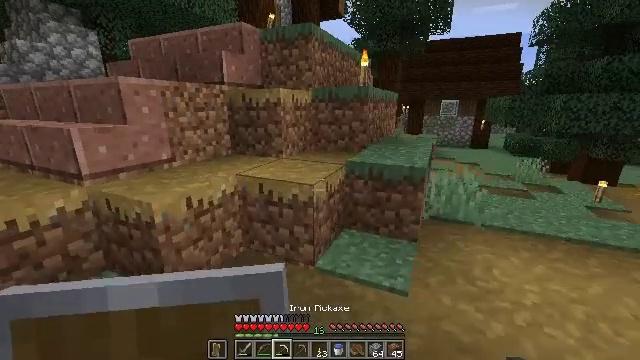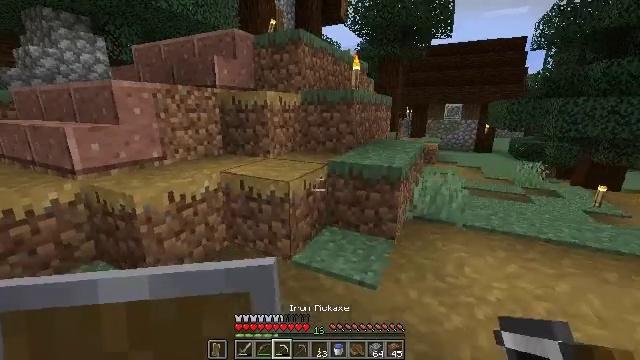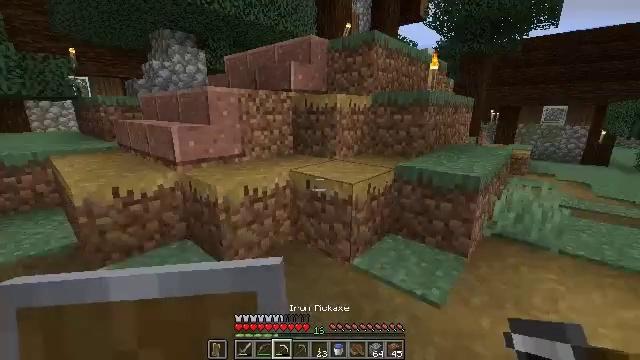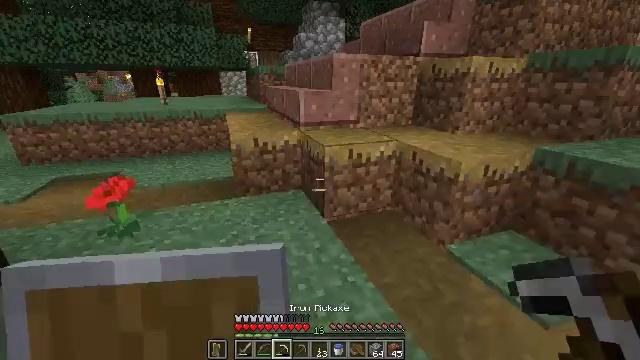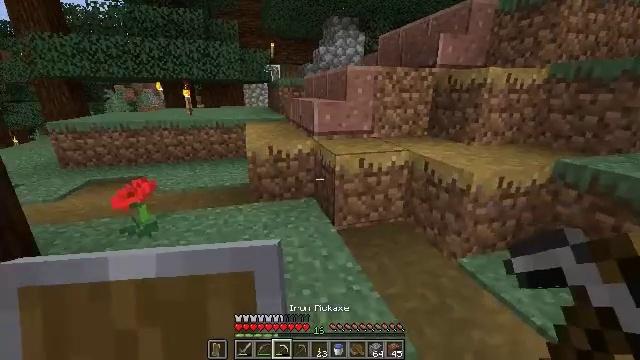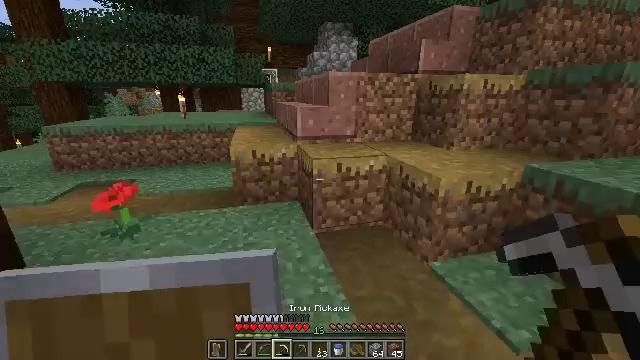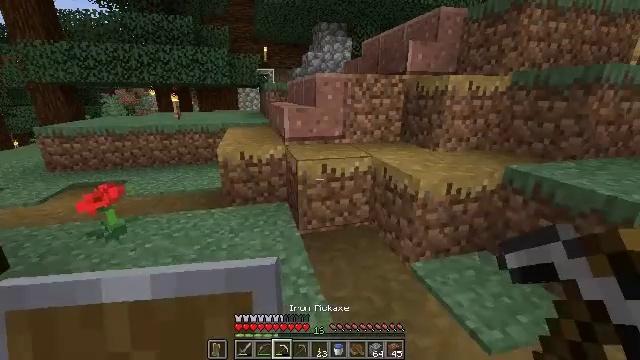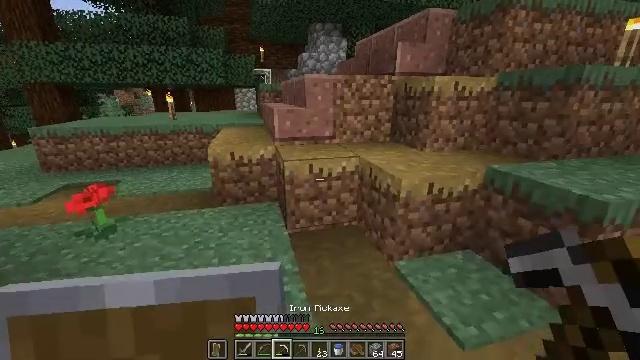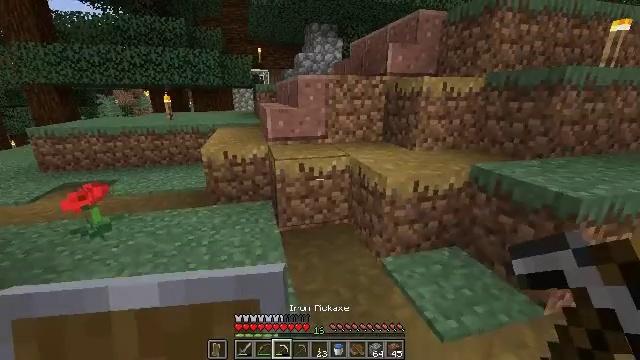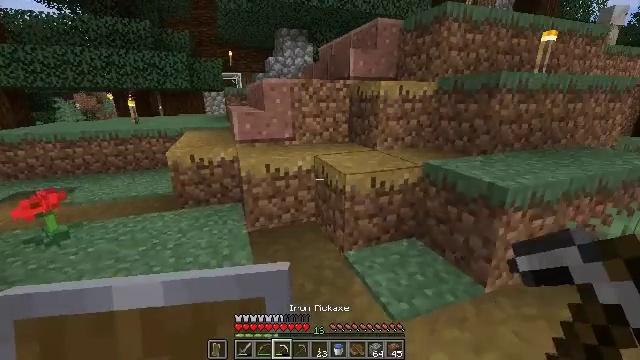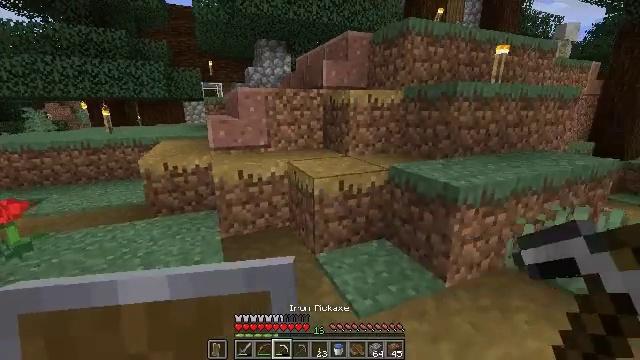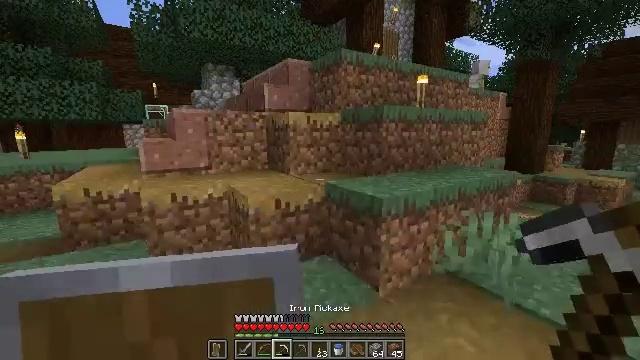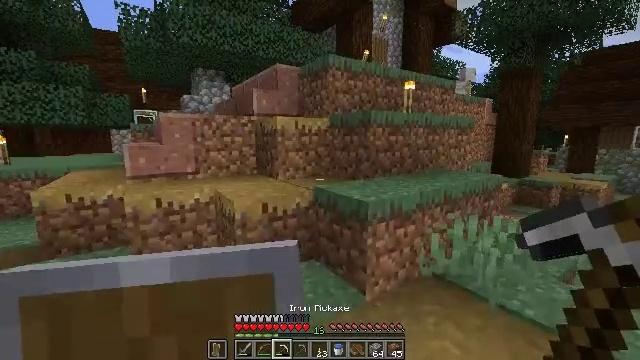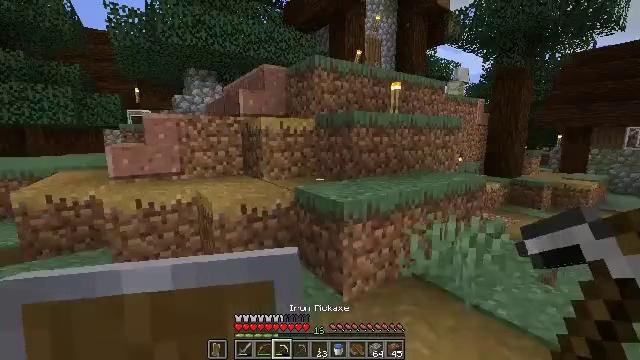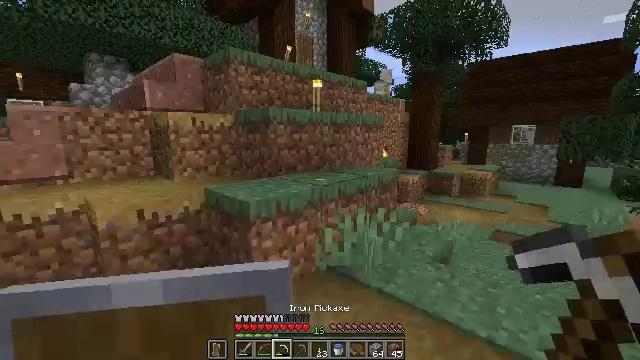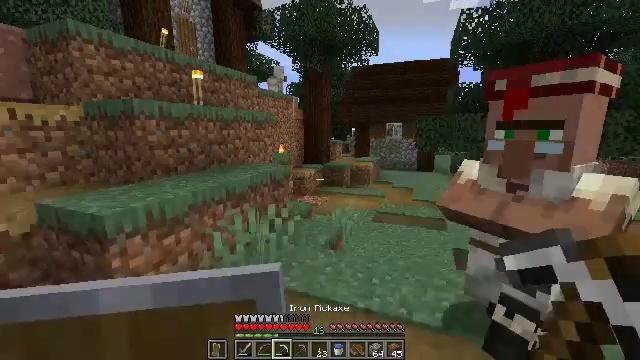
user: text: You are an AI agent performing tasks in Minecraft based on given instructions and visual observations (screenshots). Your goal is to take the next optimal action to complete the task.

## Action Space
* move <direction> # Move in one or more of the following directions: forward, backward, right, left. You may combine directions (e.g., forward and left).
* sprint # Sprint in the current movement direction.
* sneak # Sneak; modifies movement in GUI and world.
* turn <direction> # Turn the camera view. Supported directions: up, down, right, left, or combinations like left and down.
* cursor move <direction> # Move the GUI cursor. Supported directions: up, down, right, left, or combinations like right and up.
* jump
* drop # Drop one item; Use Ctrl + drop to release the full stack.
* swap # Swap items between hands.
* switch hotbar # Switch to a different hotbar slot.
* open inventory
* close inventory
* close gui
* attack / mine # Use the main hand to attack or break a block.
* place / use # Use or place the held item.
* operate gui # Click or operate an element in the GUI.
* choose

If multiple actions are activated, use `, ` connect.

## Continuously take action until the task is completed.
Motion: motion action
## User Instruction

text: craft item air
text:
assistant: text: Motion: move right, turn left
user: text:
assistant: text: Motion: move right, turn left
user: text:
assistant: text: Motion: move right, turn left and down
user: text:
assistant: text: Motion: move right, turn left and up
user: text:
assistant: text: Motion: move right
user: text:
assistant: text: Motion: move right
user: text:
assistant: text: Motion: move back and move right
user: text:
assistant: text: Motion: move back and move right
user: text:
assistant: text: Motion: move back and move right, turn right
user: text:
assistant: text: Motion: move right, turn right and up
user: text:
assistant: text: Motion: move right, turn right and up
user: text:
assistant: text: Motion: move right, turn right and up
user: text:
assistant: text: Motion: move right
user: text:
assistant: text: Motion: move right, turn right
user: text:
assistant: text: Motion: move right, turn right
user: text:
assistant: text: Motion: move right
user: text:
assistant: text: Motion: no_op
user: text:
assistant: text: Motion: no_op
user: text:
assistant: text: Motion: no_op
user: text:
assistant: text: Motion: no_op
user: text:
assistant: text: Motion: turn right and down
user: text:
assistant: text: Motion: turn right and down
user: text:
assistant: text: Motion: move right, turn right and down
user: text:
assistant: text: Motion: move forward and move right, turn right
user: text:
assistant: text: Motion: move forward and move right
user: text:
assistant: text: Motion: move forward and move right, turn right
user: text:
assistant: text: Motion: move forward and move right, turn right and up
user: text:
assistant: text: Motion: move forward, turn right and up
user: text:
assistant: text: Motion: move forward, sprint, turn right and up
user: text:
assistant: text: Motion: move forward, sprint